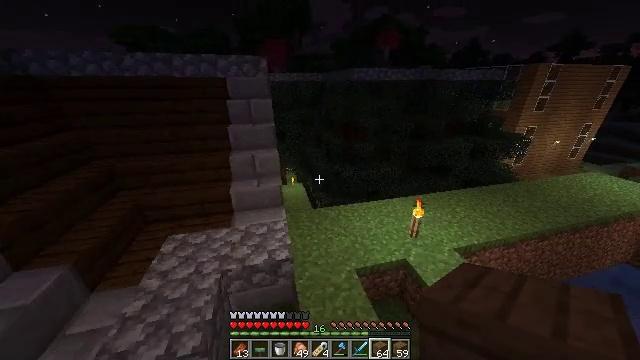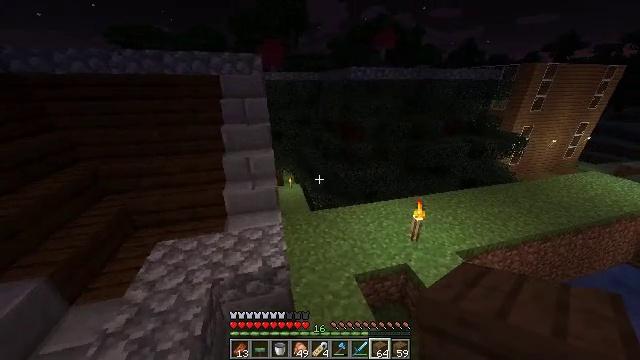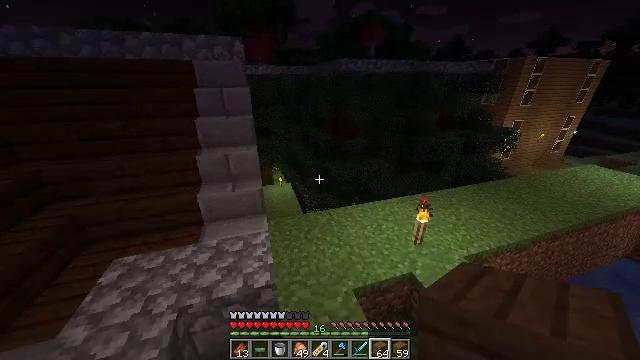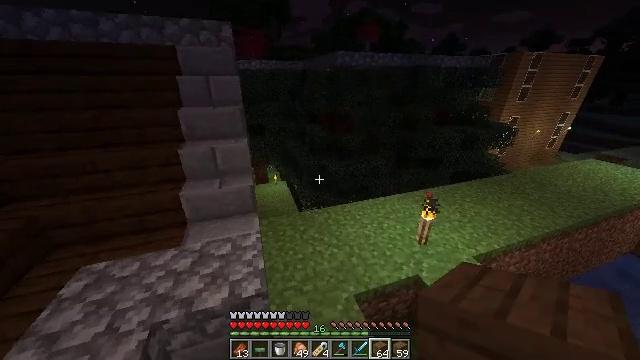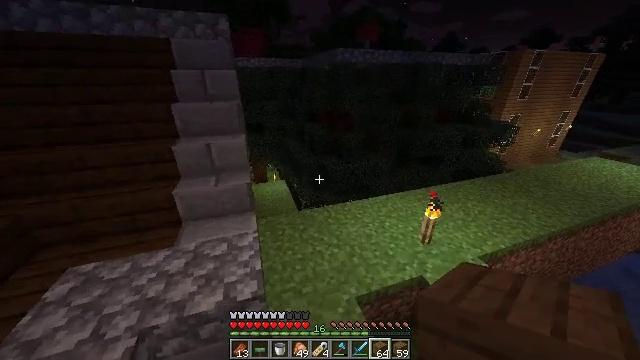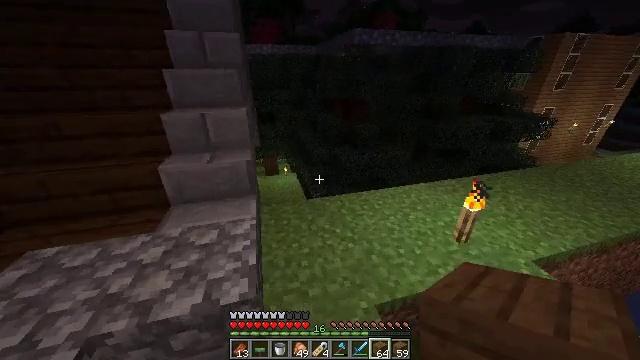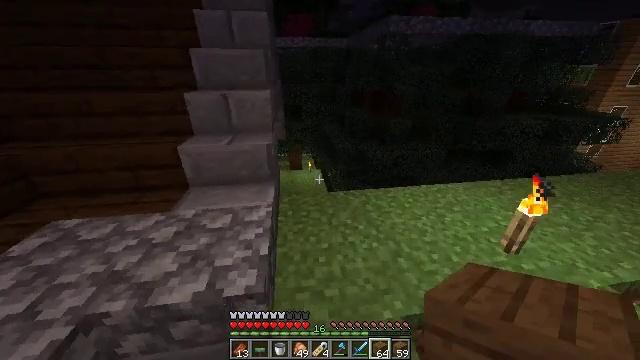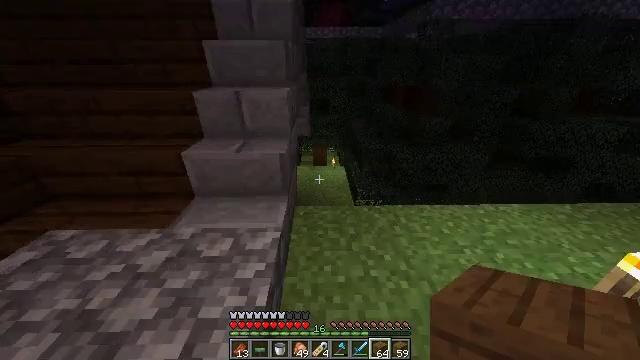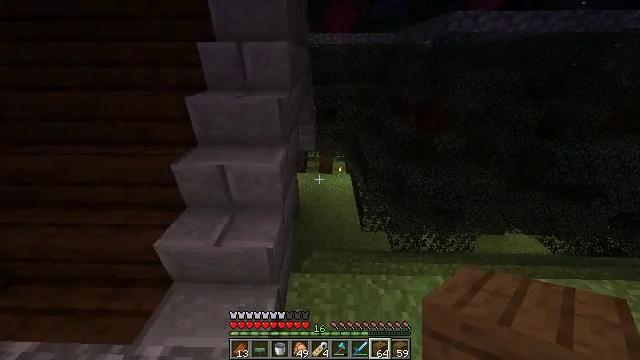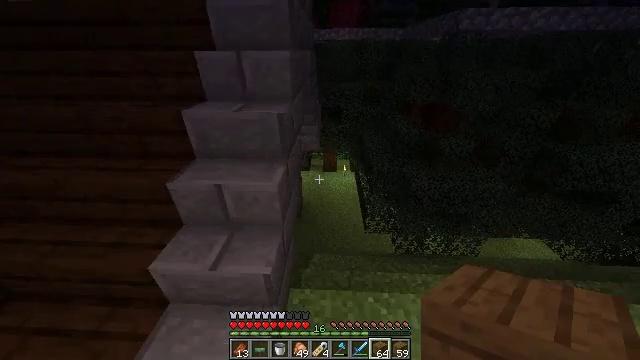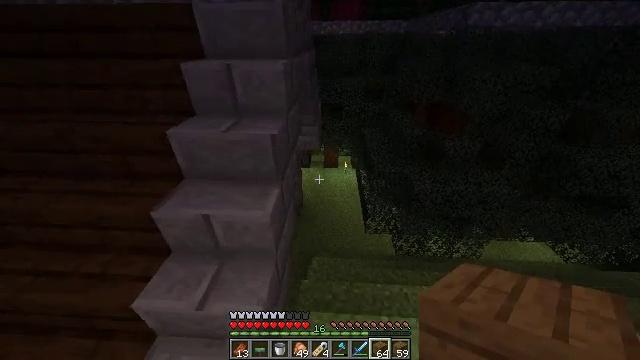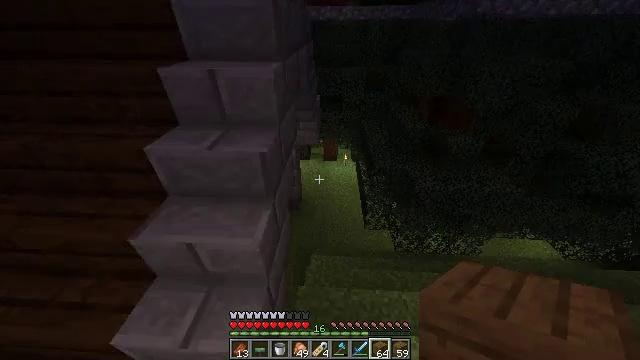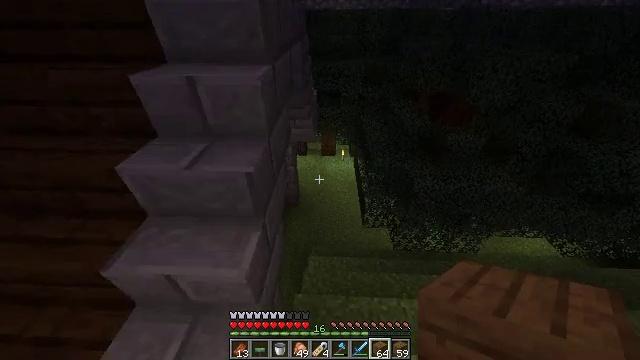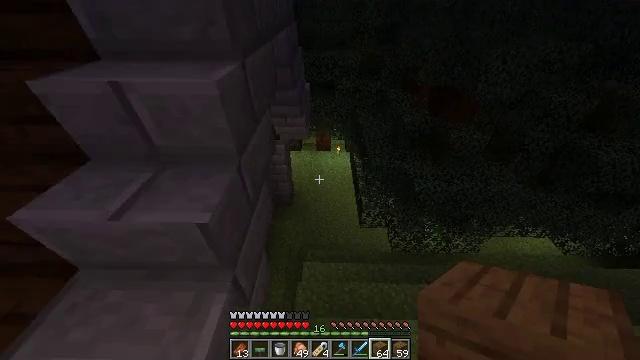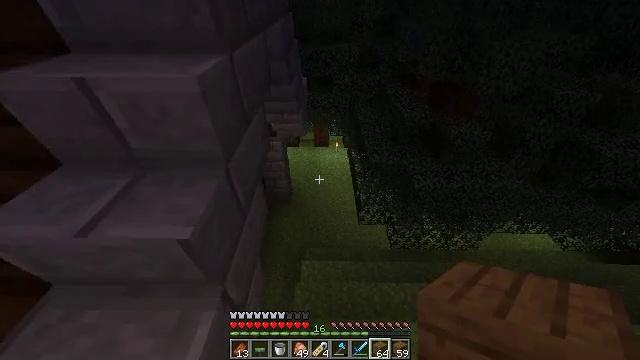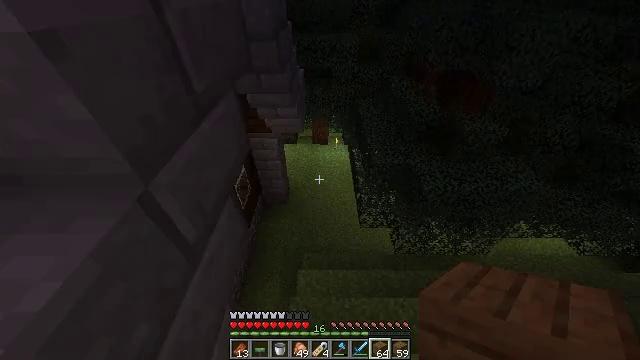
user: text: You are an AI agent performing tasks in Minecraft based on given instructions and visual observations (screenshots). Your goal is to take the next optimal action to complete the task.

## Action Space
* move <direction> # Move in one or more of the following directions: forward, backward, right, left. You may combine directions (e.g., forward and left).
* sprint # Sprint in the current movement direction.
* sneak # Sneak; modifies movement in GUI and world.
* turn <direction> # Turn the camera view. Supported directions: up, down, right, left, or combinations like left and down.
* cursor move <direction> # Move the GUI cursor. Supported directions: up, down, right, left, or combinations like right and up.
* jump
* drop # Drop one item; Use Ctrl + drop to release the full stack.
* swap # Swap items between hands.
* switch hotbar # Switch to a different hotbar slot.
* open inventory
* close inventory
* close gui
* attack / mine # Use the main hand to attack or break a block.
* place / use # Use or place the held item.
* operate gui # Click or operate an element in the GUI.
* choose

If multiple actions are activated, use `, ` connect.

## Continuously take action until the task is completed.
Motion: motion action
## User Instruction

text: Take spruce planks to craft a spruce pressure plate.
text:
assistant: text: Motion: move forward, jump
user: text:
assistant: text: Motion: move forward, turn right, jump
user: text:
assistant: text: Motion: move forward, turn right, jump
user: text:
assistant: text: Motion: move forward, jump
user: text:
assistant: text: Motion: move forward, turn left, jump
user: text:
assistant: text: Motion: move forward, turn left, jump
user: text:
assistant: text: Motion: move forward, sprint, turn left and down, jump
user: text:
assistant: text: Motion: move forward, sprint, turn left and down, jump
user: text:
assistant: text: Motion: move forward, sprint, turn left and down, jump
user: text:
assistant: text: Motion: move forward, turn down, jump
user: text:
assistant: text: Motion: move forward, turn down, jump
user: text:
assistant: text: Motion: move forward, turn down, jump
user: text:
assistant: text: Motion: move forward, turn right and down, jump
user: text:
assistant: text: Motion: move forward, turn down
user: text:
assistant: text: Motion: move forward
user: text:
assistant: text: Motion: move forward
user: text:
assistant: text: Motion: move forward, sprint
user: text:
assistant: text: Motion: move forward, sprint
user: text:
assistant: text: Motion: move forward, sprint
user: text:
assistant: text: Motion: move forward
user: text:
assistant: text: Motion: move forward
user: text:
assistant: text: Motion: move forward, sprint, turn left and up
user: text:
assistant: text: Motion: move forward, sprint, turn right
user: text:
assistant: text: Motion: move forward, sprint, turn right
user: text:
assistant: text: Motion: move forward, sprint
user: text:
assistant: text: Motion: move forward
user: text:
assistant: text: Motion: move forward
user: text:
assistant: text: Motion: move forward, sprint, turn right
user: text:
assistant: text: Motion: move forward, sprint, turn left and up
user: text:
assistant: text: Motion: move forward, sprint, turn left and up